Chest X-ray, PA view. Patient: 20 years old, sex M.
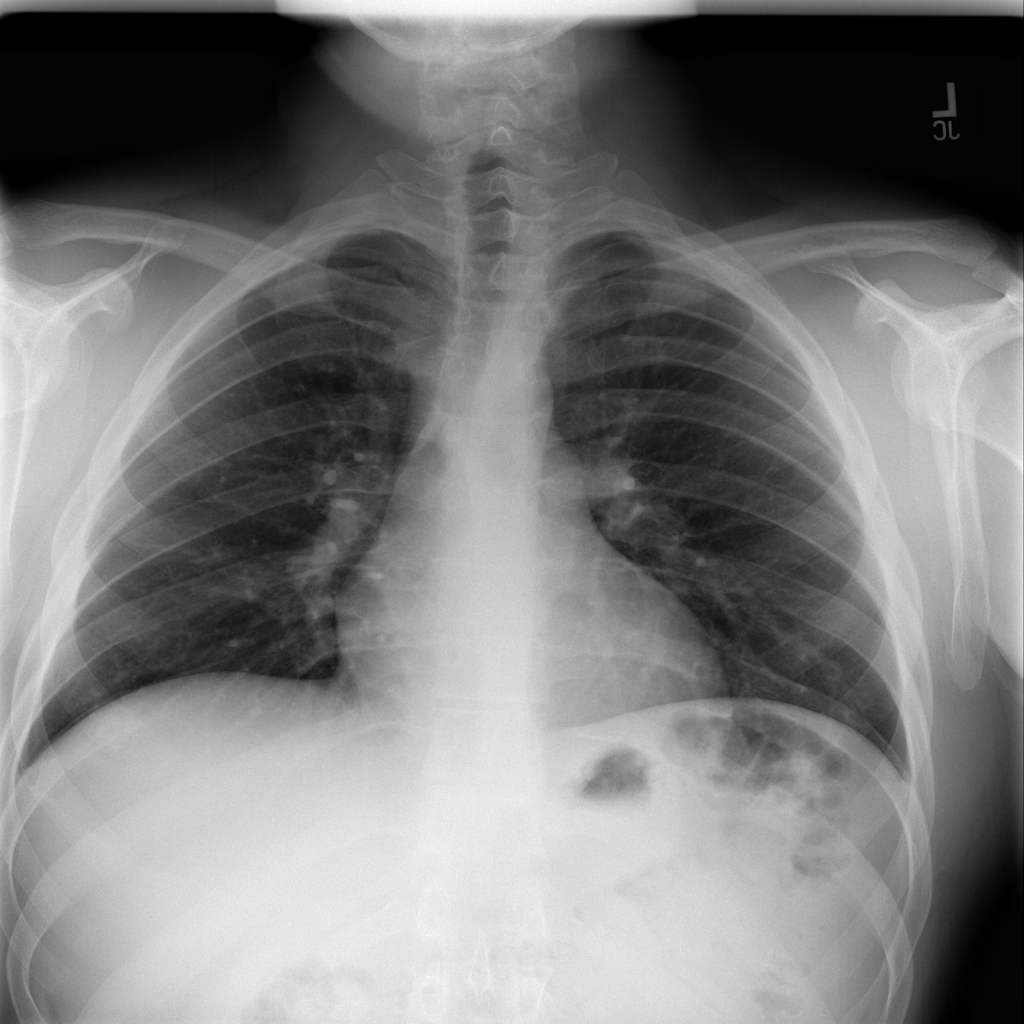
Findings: No Finding